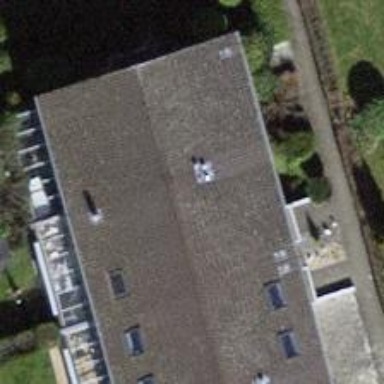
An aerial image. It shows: Building with tiled roof.